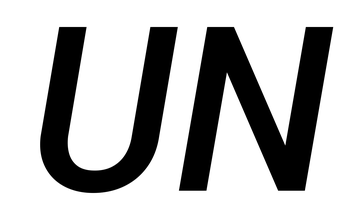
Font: Roboto-Italic_Medium_Italic